Question: I am using a Gotham font, if you go to this website: <URL> and see the section header you will see that the is a larger height than the text.
I am using this CSS:
'''
.section .subheading
{
font-family: "Gotham Bold";
font-size: 130px;
color: #c12330;
text-transform: uppercase;
margin-bottom: 10px;
margin-right: -12px; /* offset letter-spacing */
/*line-height: 1em;*/
}
.section .subheading.left-slashes:before
{
letter-spacing: -35px;
margin-right: 30px;
content: "//";
}
'''
I would like the "//" to be the same height as the "Value" text.
Should I consider this a Font issue? My "Gotham Bold" Font asset is delivering the "//" to be a different height than that of AlphaNumberic characters in the Font asset?
I am trying to emulate this PSD capture:

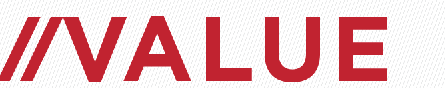
Answer: Landing.css line #845 - 850 change this
'''
.section .subheading.left-slashes:before
{
letter-spacing: -25px;
margin-right: 30px;
content: "//";
}
'''
to
'''
section .subheading.left-slashes:before {
vertical-align: top;
font-size: 0.75em;
margin-right: 30px;
content: "//";
}
'''